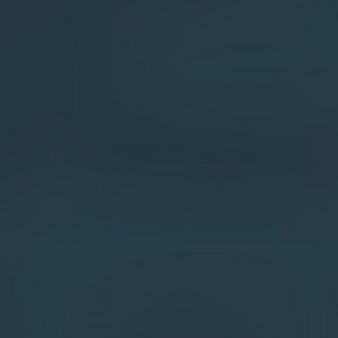
Label: other